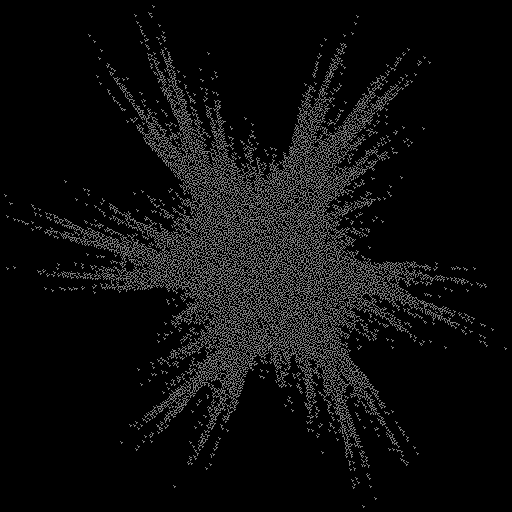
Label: gaku